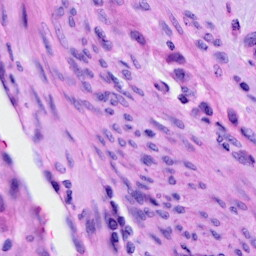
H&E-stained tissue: Cervix